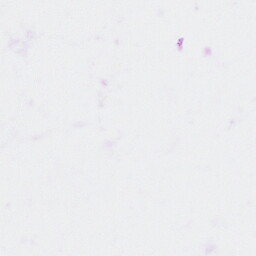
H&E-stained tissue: Breast